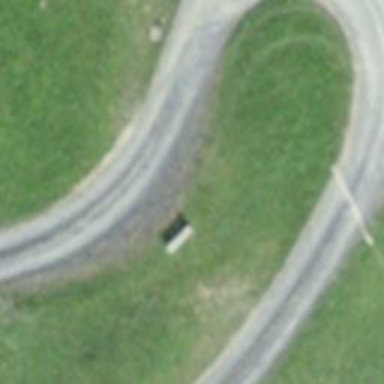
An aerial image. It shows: Bench for seating.